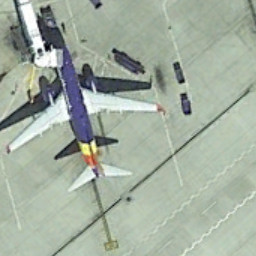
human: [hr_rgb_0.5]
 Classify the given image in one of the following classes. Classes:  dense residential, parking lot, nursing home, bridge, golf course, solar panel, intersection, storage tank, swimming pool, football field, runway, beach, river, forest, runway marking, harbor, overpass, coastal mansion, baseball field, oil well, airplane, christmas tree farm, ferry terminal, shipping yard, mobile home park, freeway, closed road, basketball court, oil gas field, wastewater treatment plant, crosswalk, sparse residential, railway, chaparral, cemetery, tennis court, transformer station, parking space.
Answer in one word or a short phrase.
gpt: airplane